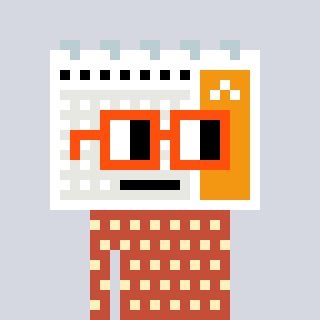
a pixel art character with square orange glasses, a calendar-shaped head and a rust-colored body on a cool background